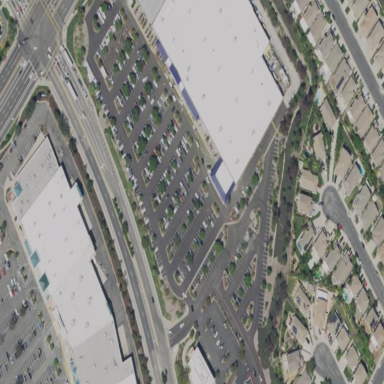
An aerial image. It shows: Retail area.